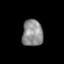
Tissue: prostate
Cell type: T cells
Senescence score: 0.3069
Nuclear area (px): 545
Mean DAPI intensity: 140.25